Field crop: maize
Growth stage: 2
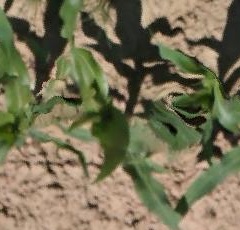
Species: maize